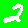
Digit: 2